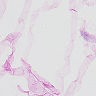
Metastatic tissue present: no